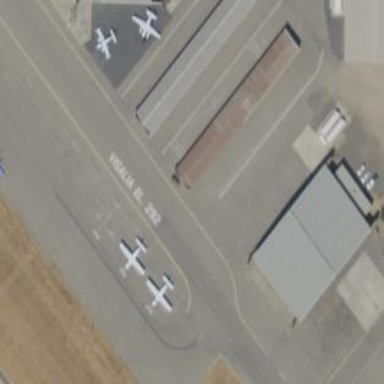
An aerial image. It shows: Hangar located at airport.